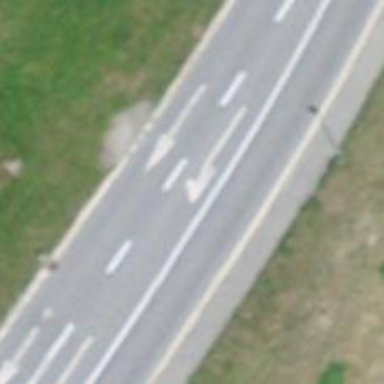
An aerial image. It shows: Primary road with asphalt surface.